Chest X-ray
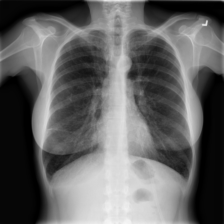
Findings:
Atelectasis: negative
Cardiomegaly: negative
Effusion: negative
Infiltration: negative
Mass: negative
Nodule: negative
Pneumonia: negative
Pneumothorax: negative
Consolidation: negative
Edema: negative
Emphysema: negative
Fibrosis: negative
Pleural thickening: negative
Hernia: negative